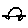
Label: car